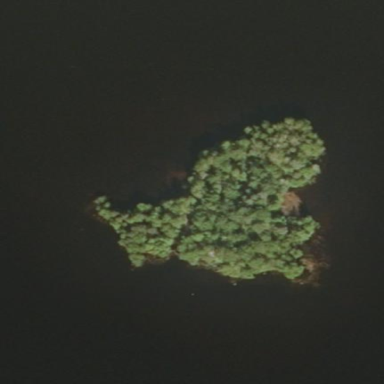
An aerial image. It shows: Islet surrounded by forest.